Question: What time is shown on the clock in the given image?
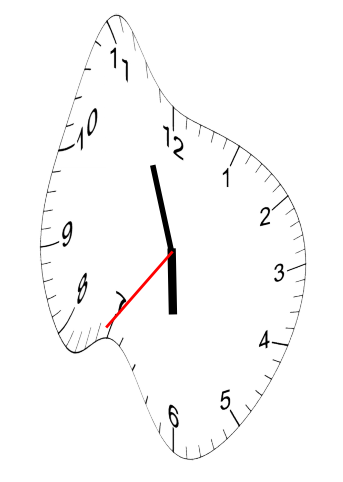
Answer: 05:56:36